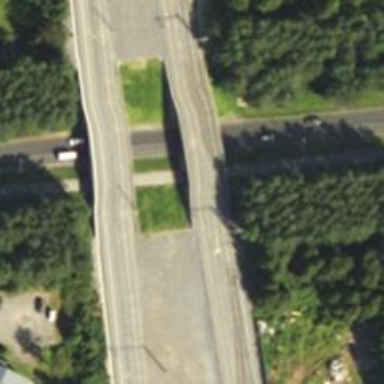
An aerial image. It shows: Rail siding with electrified contact lines for trains.